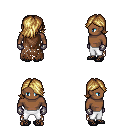
a pixel art fantasy rpg character, male body template, human, dark skin, brown tattered cape, white pants, blonde swoop hairstyle, metal gloves, ghillies, four views (front, back, left, right), 2x2 character sprite sheet, small pixel art, hard edges, no anti-aliasing